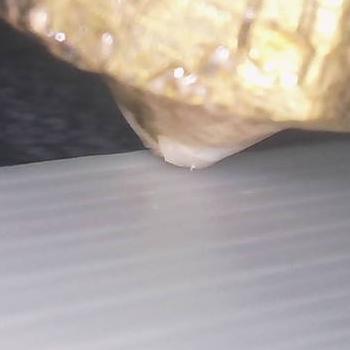
Flow rate: 118%